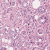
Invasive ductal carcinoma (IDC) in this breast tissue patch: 1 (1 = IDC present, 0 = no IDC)